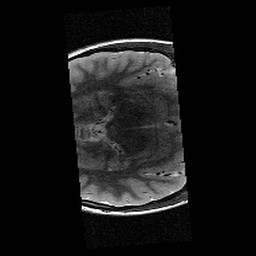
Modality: T2w
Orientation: axial
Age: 9
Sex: male
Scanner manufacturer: siemens
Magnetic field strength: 3 T
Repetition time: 9.23 s
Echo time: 0.067 s